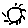
Label: sun